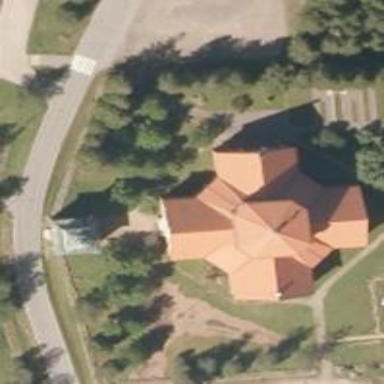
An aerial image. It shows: Building that serves as place of worship.